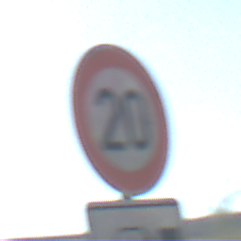
Verkehrszeichen: Geschwindigkeit20
Zusatzzeichen unten: HinweisDurchSinnbild15
Umgebung: Outdoor, Nature
Tageszeit: MorningAfternoon
Wetter: PartlyCloudy
Licht: Natural
Jahreszeit: NotSpecified
Kontrast: HighContrast